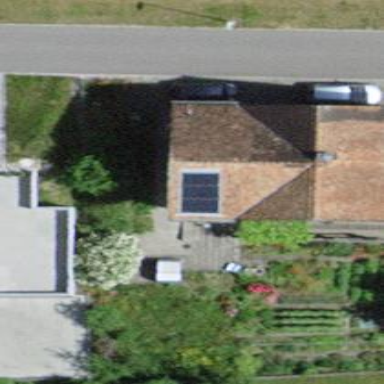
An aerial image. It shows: Detached building.